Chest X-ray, PA view. Patient: 49 years old, sex M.
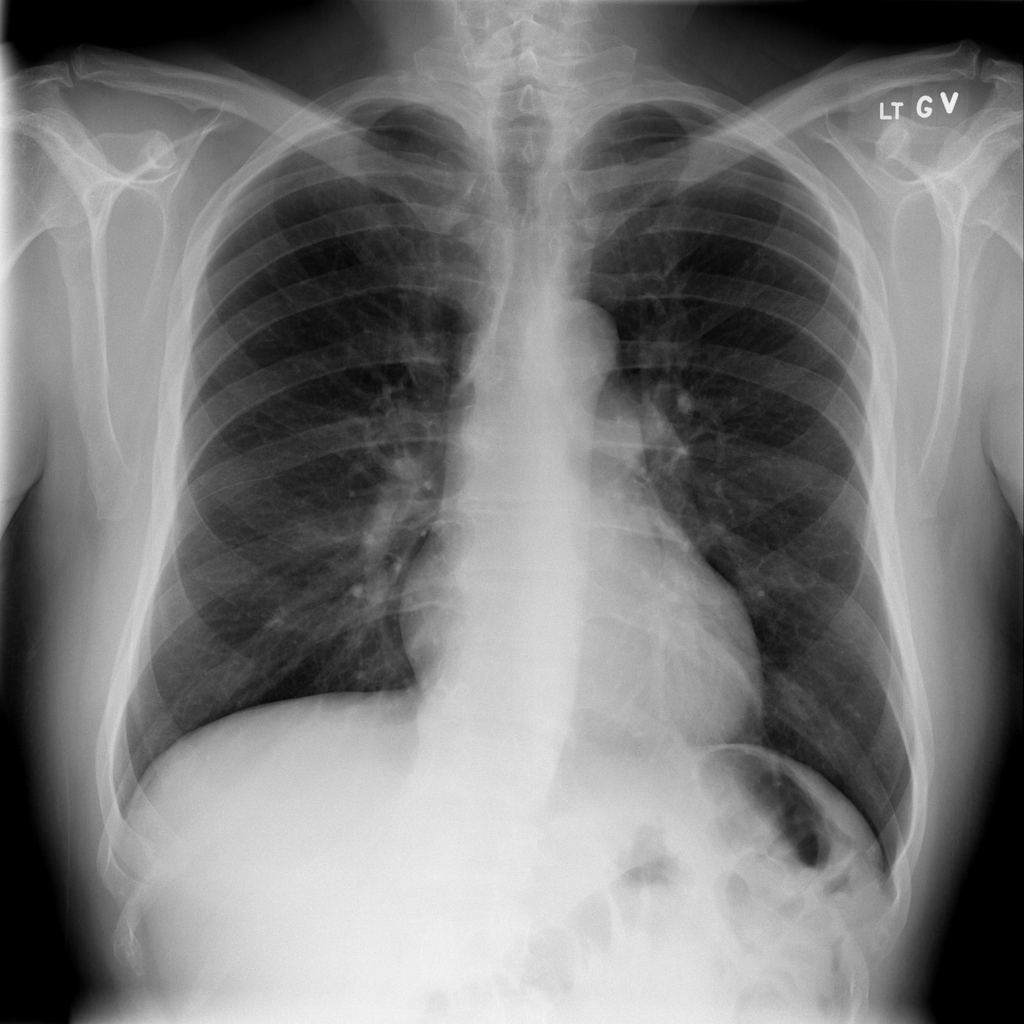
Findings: No Finding